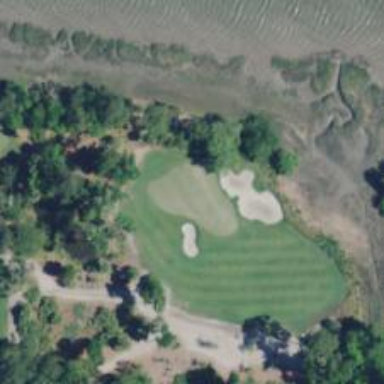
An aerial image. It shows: Golf hole.